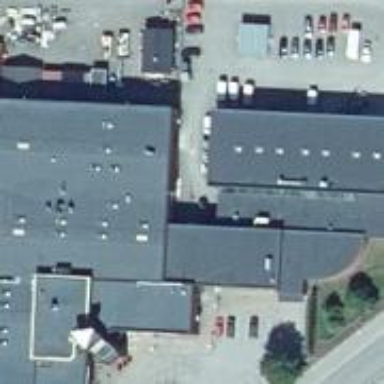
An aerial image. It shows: School building.